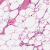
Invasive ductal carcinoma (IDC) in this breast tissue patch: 0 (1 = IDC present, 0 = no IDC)